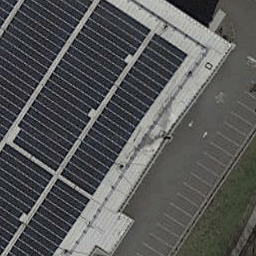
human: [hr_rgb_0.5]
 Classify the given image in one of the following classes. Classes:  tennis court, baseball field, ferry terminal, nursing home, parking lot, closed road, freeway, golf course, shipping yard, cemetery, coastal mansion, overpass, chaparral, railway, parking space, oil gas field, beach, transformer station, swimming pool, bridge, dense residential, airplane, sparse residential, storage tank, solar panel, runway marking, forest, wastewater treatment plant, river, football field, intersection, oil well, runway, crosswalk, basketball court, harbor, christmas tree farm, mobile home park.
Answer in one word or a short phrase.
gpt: solar panel